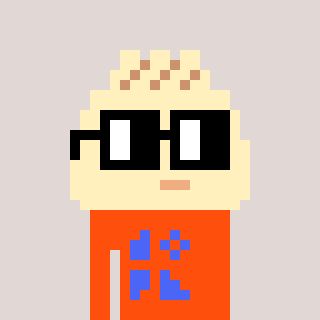
a pixel art character with square black glasses, a porkbao-shaped head and a orange-colored body on a warm background